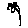
Label: flower